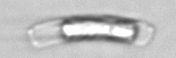
Label: Guinardia_striata